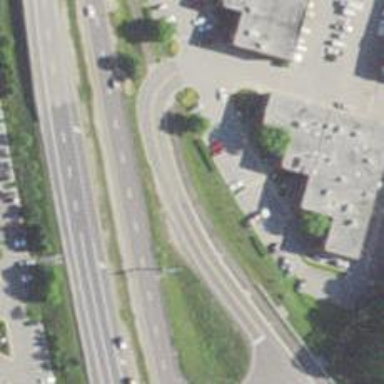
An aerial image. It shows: Asphalt cycleway.